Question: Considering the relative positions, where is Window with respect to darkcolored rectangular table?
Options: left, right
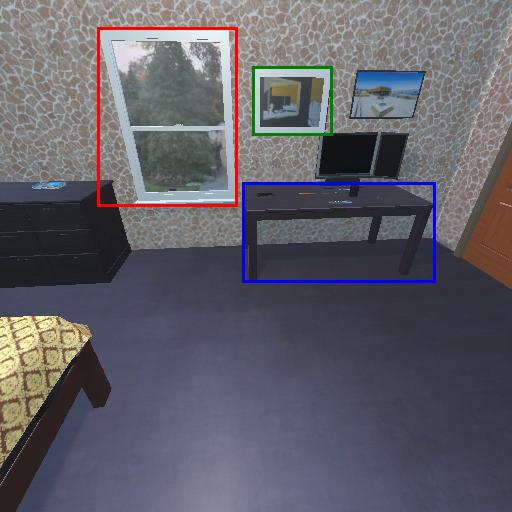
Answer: left